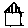
Label: house